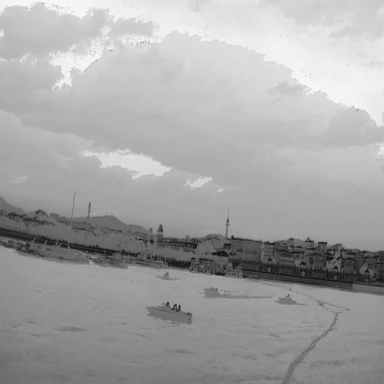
There are four canoes in the infrared image.